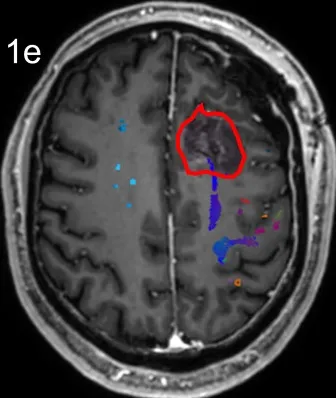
Case 1. Left panels show ON results, right panels AN results. Panels (E, F) Overlap of tracking and postoperative T1-weighted imaging after elastic fusion with the resection cavity marked in red.
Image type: radiology (mri)